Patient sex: F
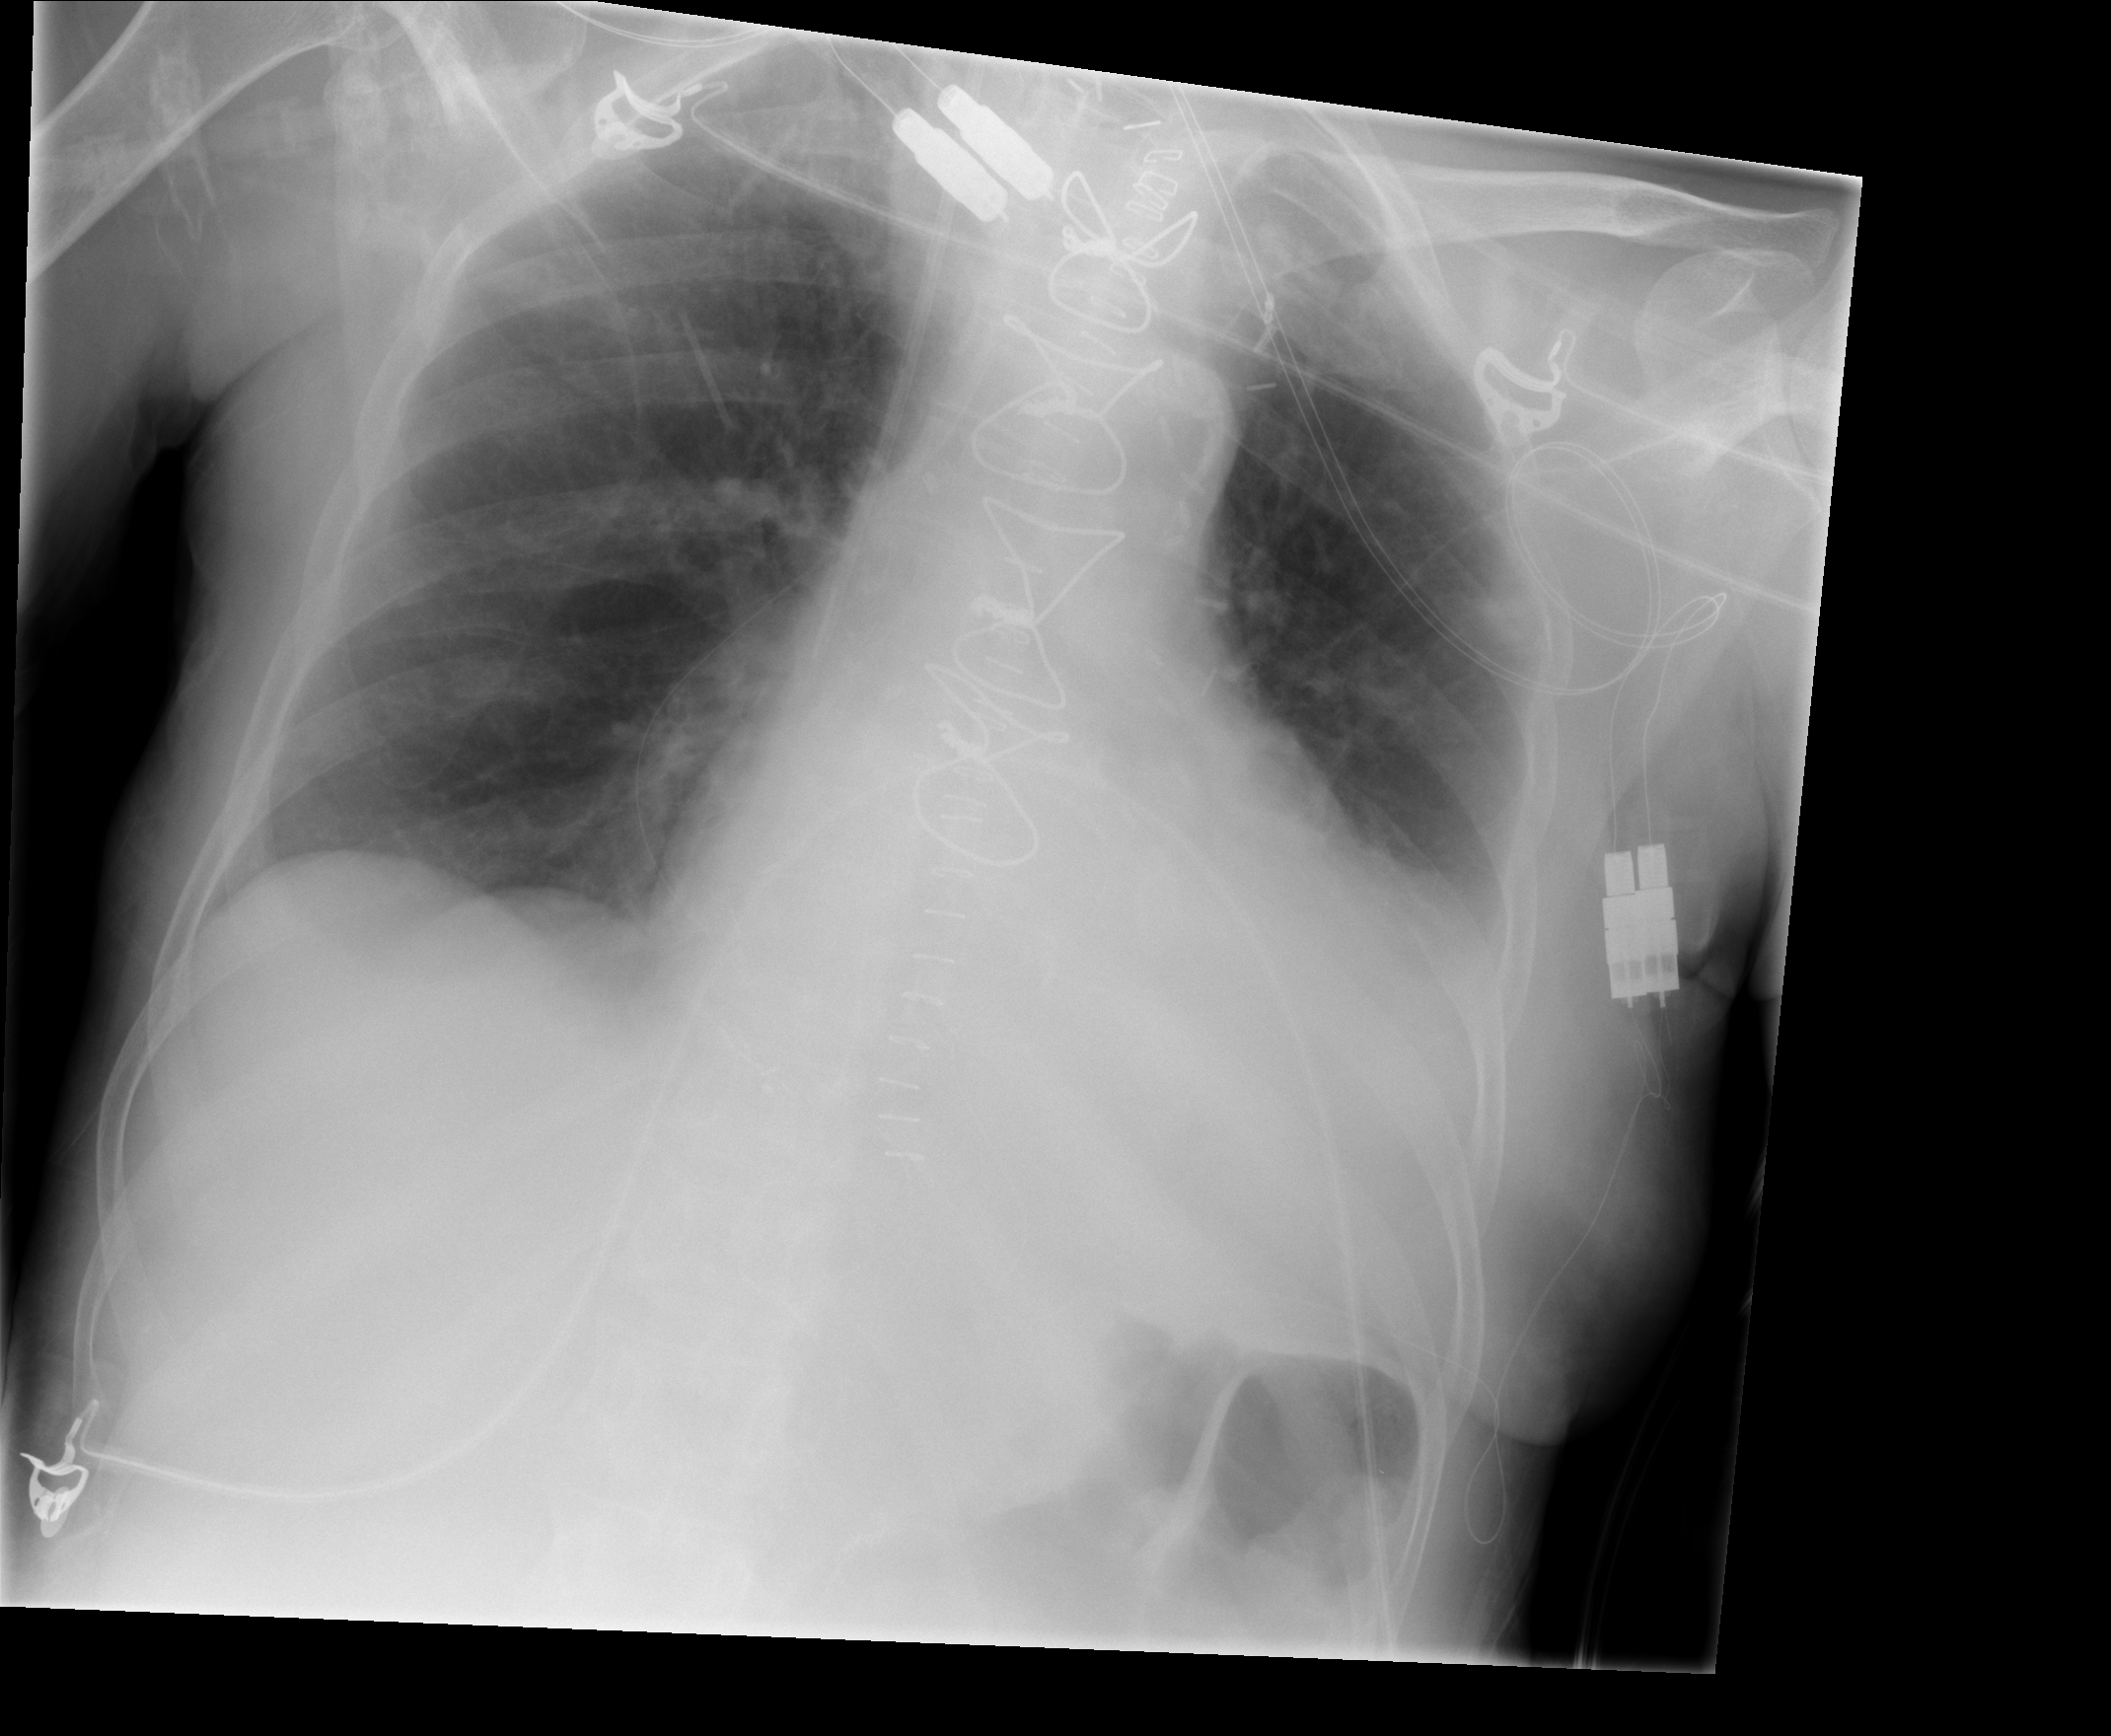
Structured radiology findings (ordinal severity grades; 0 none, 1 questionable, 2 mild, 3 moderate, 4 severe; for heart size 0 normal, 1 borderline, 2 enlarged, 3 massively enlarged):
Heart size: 2
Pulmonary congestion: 1
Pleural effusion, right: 0
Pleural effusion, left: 2
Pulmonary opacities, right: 0
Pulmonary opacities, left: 0
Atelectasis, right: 0
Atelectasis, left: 2